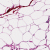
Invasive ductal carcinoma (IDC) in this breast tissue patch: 0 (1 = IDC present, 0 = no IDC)